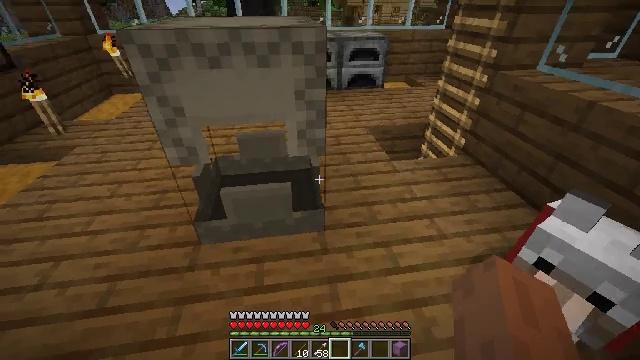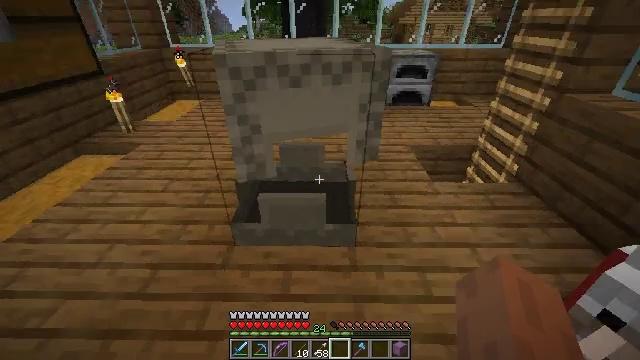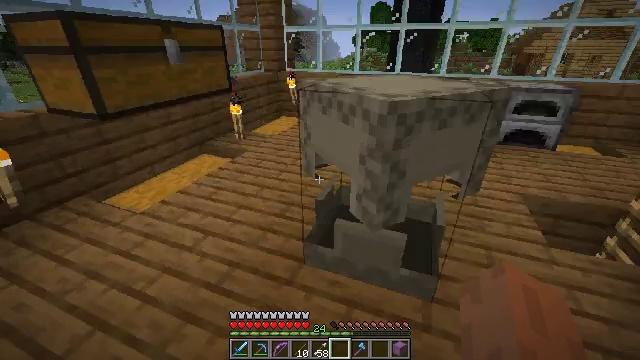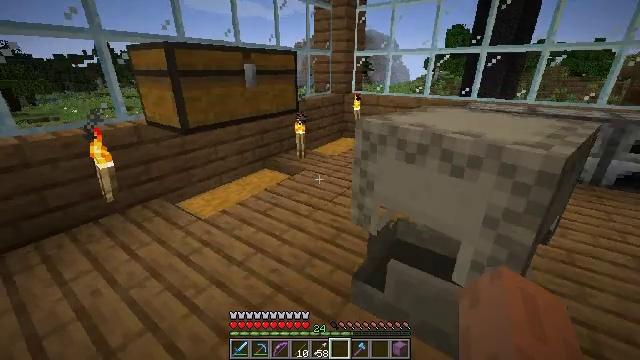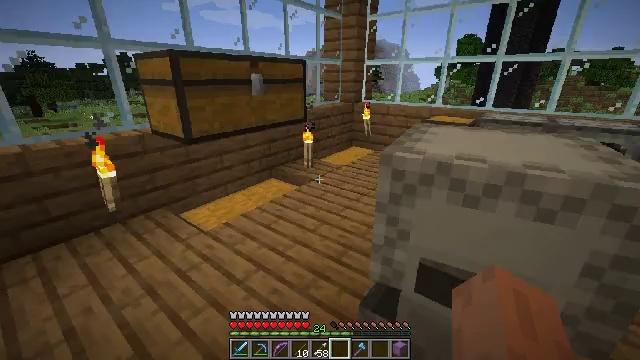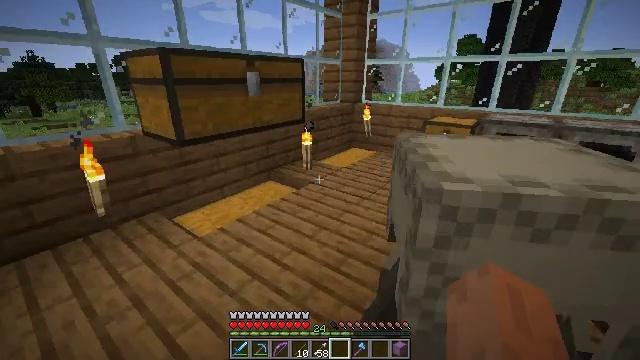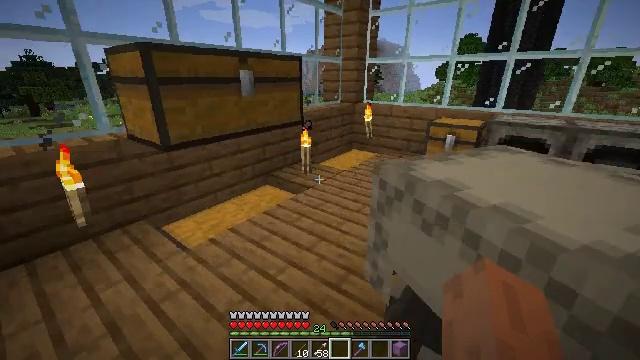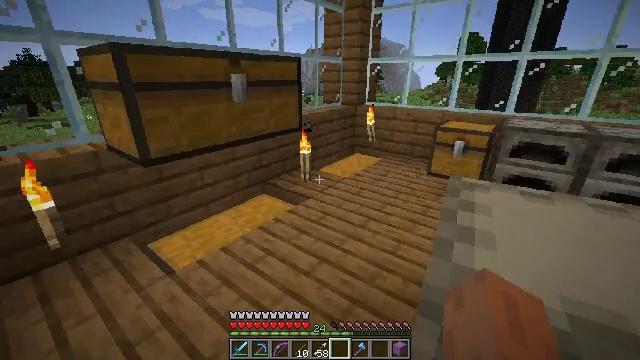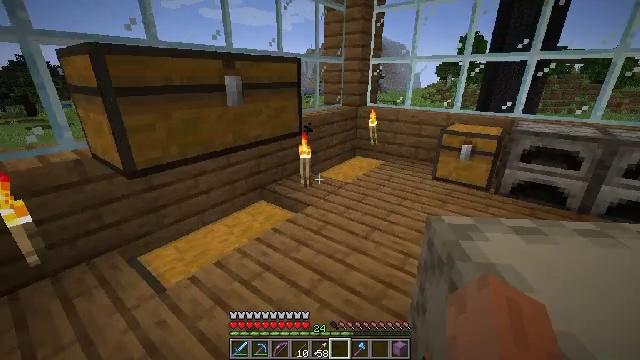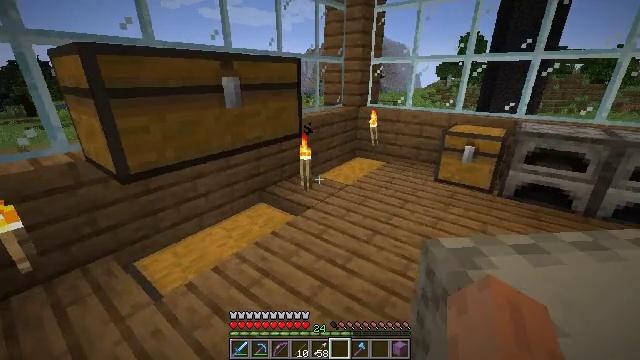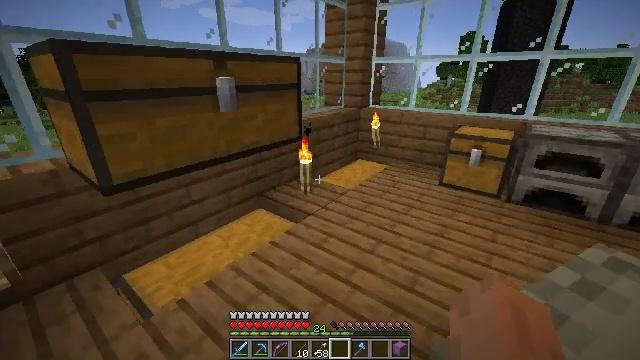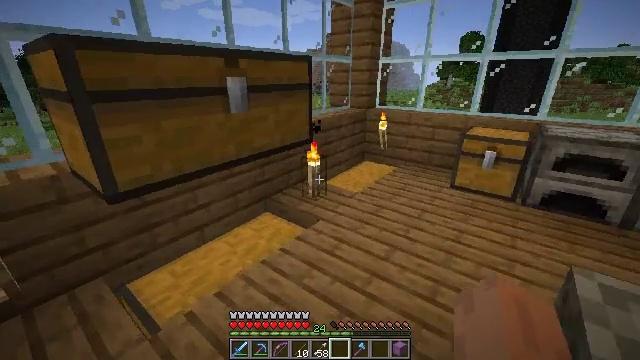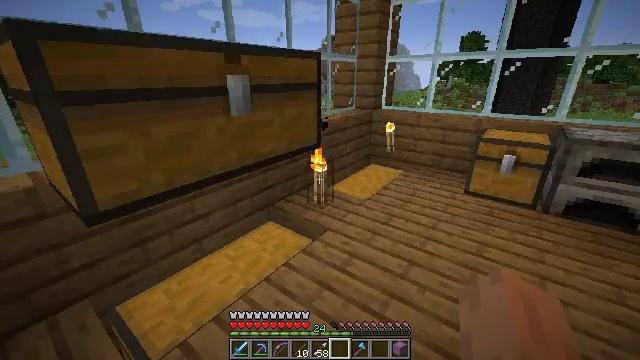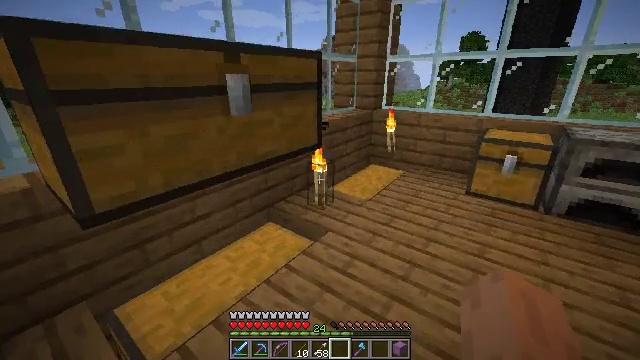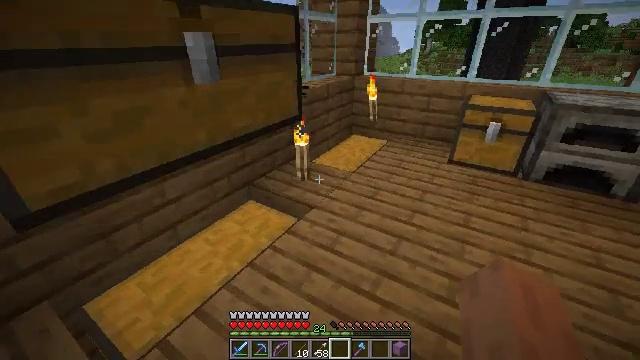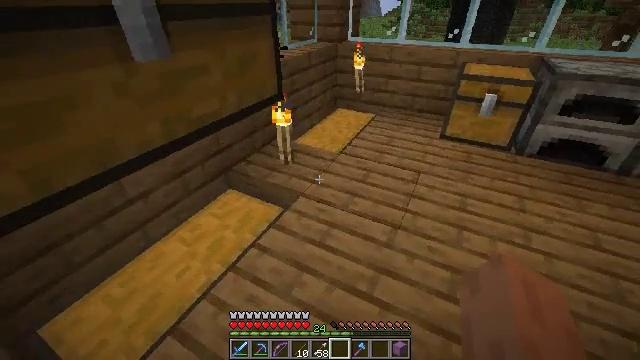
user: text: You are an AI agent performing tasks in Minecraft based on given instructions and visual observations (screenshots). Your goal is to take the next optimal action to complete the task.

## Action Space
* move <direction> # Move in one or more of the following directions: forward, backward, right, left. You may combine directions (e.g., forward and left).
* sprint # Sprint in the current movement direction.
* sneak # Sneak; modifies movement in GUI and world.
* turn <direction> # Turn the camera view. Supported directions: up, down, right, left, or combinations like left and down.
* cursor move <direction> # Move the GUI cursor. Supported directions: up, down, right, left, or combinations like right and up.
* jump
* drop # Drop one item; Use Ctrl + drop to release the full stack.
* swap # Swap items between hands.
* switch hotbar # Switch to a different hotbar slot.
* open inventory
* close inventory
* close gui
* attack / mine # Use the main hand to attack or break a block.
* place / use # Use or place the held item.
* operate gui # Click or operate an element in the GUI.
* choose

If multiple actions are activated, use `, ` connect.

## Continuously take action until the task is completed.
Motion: motion action
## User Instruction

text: Mine the light gray shulker box.
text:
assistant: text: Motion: turn left and up
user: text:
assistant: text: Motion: move forward, turn left and up
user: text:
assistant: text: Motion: move forward, turn left and up
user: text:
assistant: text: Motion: move forward, turn left and up
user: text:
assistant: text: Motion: move forward
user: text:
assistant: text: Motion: move forward
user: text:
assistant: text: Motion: move forward
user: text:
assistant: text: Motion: move forward
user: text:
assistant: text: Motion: move forward
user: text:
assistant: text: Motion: move forward
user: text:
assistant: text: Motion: move forward
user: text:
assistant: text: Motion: move forward
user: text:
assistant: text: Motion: move forward
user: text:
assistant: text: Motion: move forward, turn right and down
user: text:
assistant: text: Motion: move forward, turn right and down
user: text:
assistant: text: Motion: move forward
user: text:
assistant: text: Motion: move forward
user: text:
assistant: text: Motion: move forward, turn right
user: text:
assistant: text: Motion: move forward, turn right and up
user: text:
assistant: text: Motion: move forward, turn right and up
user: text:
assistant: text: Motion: move forward
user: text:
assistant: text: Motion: no_op
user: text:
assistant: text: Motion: no_op
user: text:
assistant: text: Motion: use / place
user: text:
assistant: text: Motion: use / place
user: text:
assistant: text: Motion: use / place
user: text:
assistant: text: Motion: turn right and up
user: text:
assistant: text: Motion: turn right
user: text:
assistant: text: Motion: no_op
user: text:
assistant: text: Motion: no_op